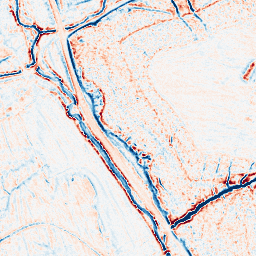
Category: edge_preserving
Decomposition family: bilateral
Decomposition parameters: d: 9
sigma_color: 100
sigma_space: 25
Upsampling method: quadratic
Upsampling parameters: scale: 4
Upsampling scale: 4